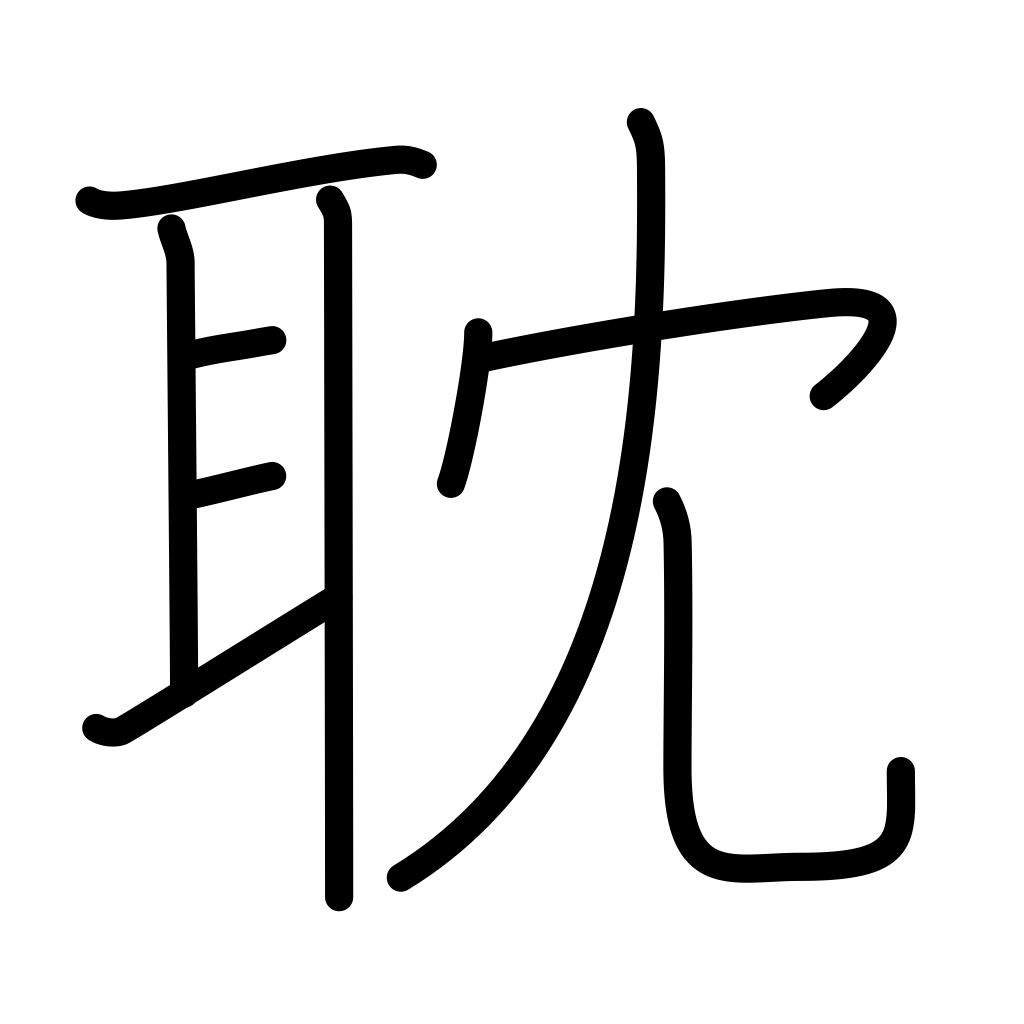
Meaning: addicted, absorbed in